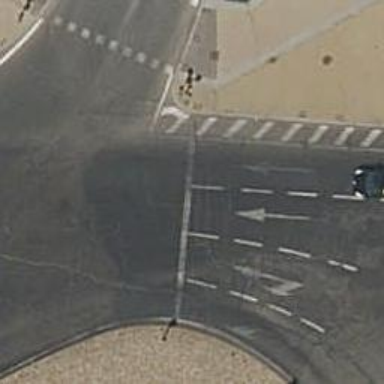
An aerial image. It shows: Road with traffic signals.